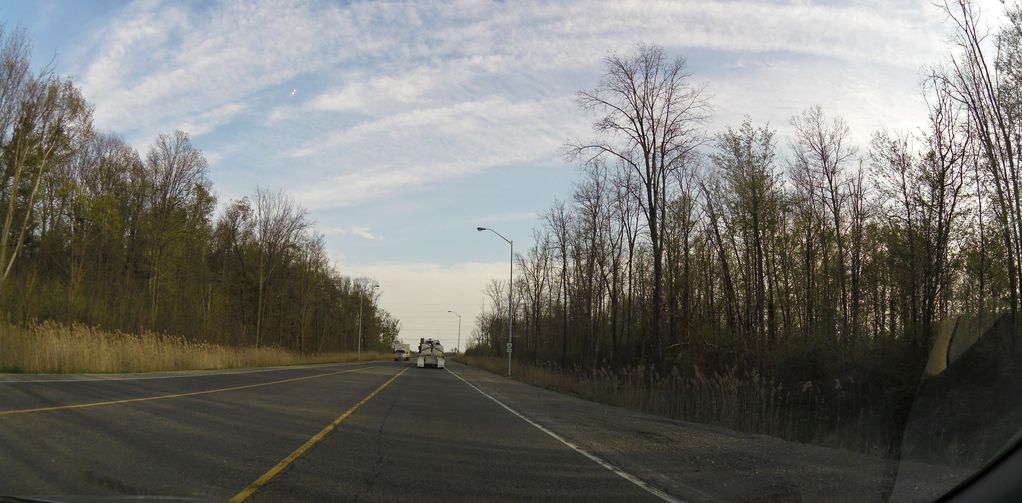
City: hamilton